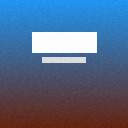
Screen state: on